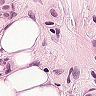
Metastatic tissue present: yes